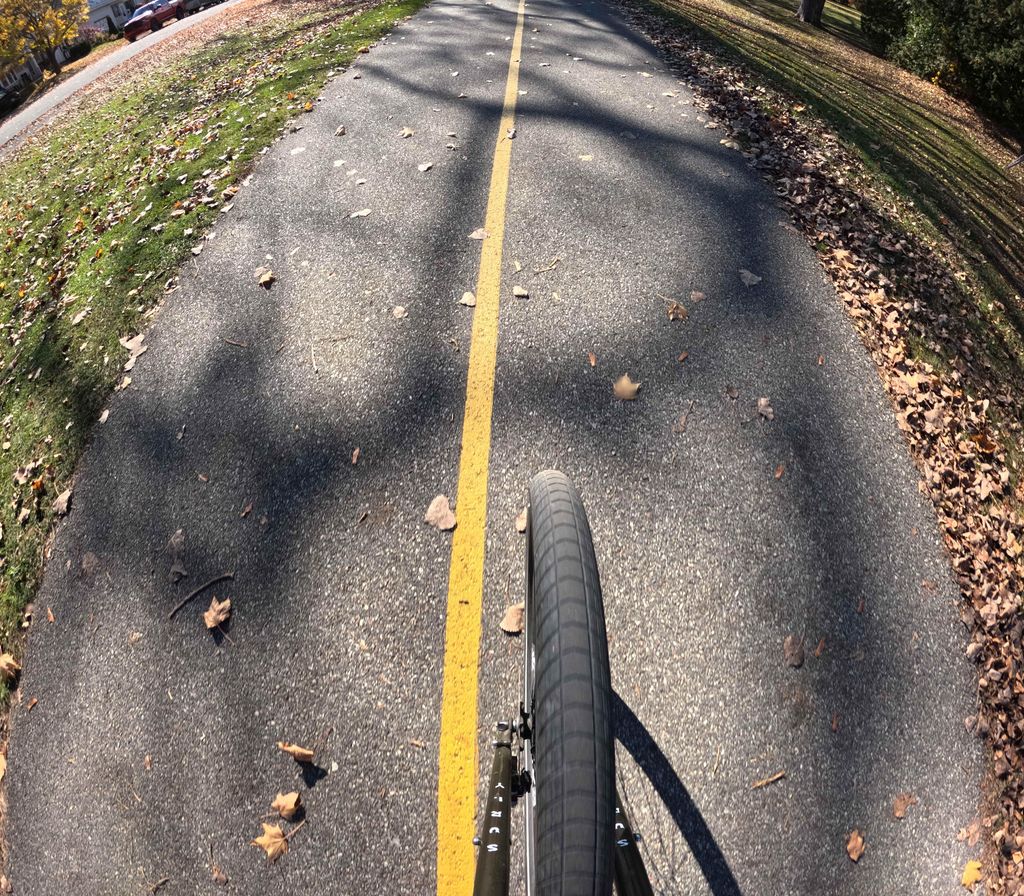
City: ottawa-gatineau